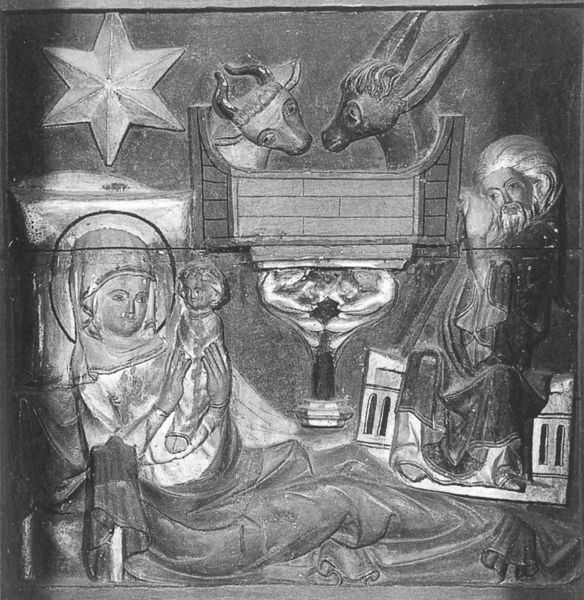
Titel: Cismar, Hochaltarretabel
Standort: Grömitz, Kloster Cismar, Benediktiner Abteikirche (EU - D - Schleswig-Holstein)
Schlagwörter: mann, umhang, weiß, menschen, sitzen, frau, grau, schwarz, stuhl, tiere, bart, falten, haare, mantel, sitzend, kind, esel, relief, baby, thron, bett, faltenwurf, stern, schwarzweiß, heiligenschein, nimbus, jesus, stall, maria, ochse, josef, joseph, geburt, krippe, weihnachten, ochs, jesuskind, weihnachten esel ochse